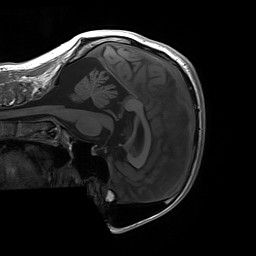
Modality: T1w
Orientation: sagittal